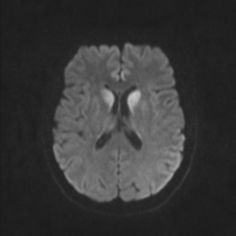
Label: notumor